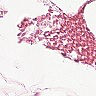
Metastatic tissue present: no